Here is a 2-D grayscale rendering of raw bearing vibration samples (signal-to-image). Based on the visible evidence, which condition applies: normal, inner_race, outer_race, ball?
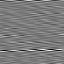
Answer: outer_race